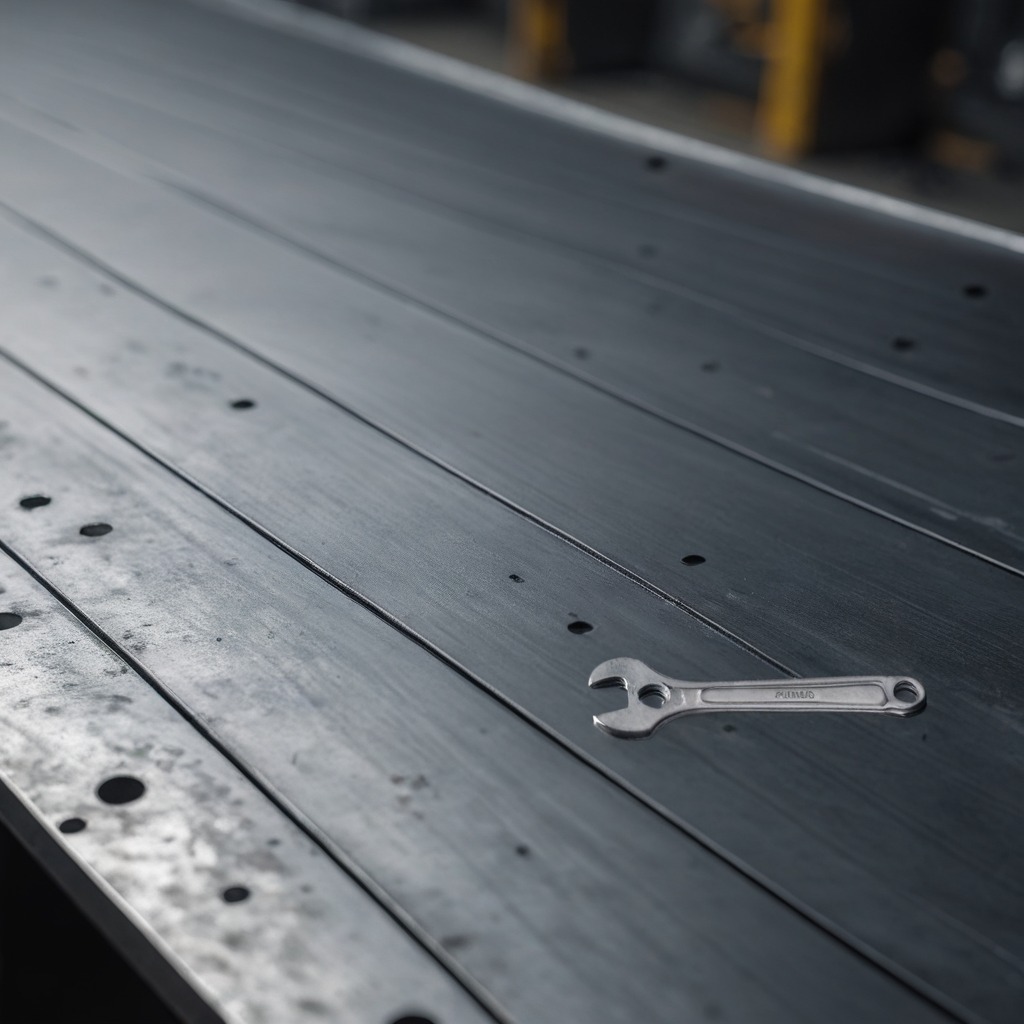
An wrench is lying on the cold steel table in a mining workshop.